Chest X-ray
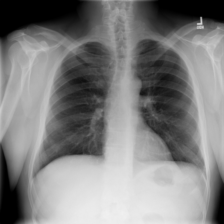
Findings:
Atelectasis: negative
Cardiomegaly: negative
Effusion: negative
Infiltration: negative
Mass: negative
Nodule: negative
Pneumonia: negative
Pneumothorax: negative
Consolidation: negative
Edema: negative
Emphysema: negative
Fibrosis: negative
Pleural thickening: negative
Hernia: negative